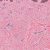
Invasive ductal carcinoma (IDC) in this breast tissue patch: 0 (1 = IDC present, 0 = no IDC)